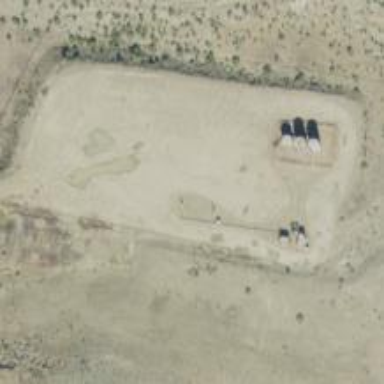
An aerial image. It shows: Petroleum well.